Question: I create some label:
'''
leftLabel.setAlignmentX(Component.CENTER_ALIGNMENT);
leftLabel.setFont(new Font(FONT, Font.PLAIN, 280));
leftLabel.setBorder(BorderFactory.createTitledBorder("aaa"));
leftLabel.setText("0");
'''
which look like this:
As you can see there are big gap up and down. How I can reduce it ?
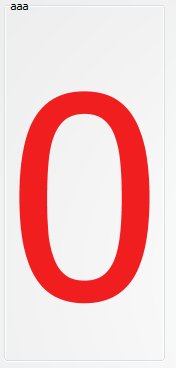
Answer: You need to tweak the border insets,
'''
import java.awt.Component;
import java.awt.FlowLayout;
import java.awt.Font;
import java.awt.Insets;
import javax.swing.JFrame;
import javax.swing.JLabel;
import javax.swing.SwingUtilities;
import javax.swing.border.TitledBorder;
public final class TitledBorderDemo {
private static void createAndShowGUI(){
JFrame frame = new JFrame();
frame.setDefaultCloseOperation(JFrame.EXIT_ON_CLOSE);
frame.setLayout(new FlowLayout());
frame.add(new TitledLabel(String.valueOf(0)));
frame.pack();
frame.setVisible(true);
}
private static class TitledLabel extends JLabel{
private static final long serialVersionUID = 1L;
private static final String TITLE = "aaa";
TitledLabel(String text){
super(text);
setAlignmentX(Component.CENTER_ALIGNMENT);
setFont(new Font("Arial", Font.PLAIN, 280));
setBorder(new TitledBorder(TITLE){
private static final long serialVersionUID = 1L;
@Override
public Insets getBorderInsets(Component c, Insets insets){
// arbitrary insets for top and bottom.
return new Insets(insets.top - 45, insets.left, insets.bottom - 55, insets.right);
}});
}
}
public static void main(String[] args) {
SwingUtilities.invokeLater(new Runnable(){
@Override
public void run() {
createAndShowGUI();
}
});
}
}
'''

Hopefully this gets you started in the right direction!